Field crop: tomato
Growth stage: 1
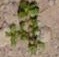
Species: portulaca